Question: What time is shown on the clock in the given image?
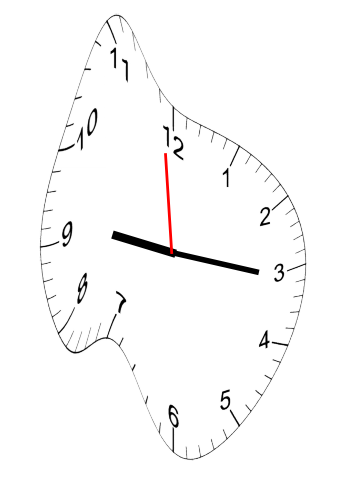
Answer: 09:15:59